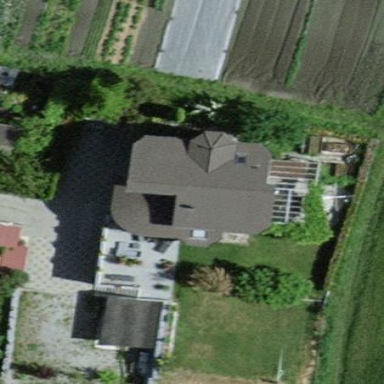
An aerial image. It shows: Simple house.